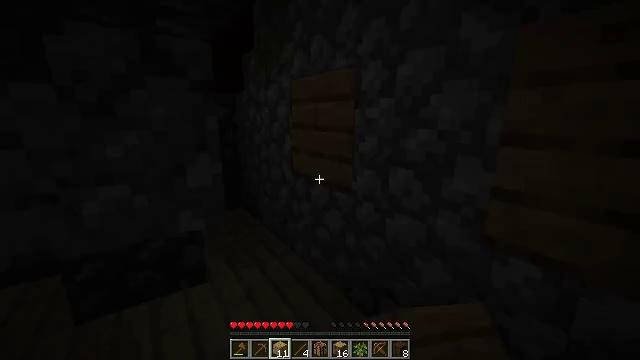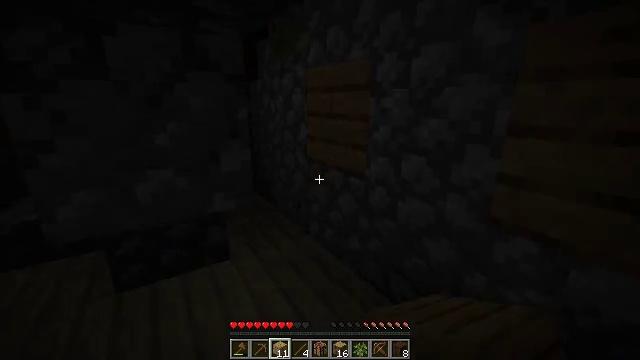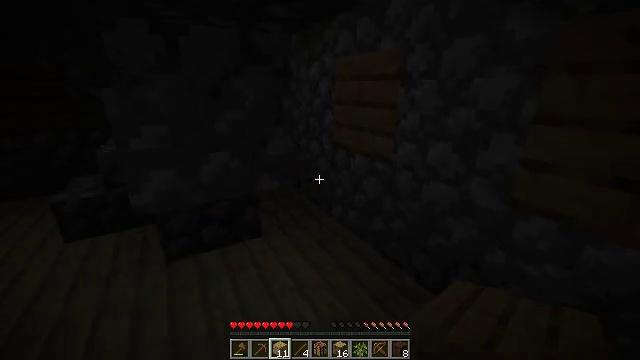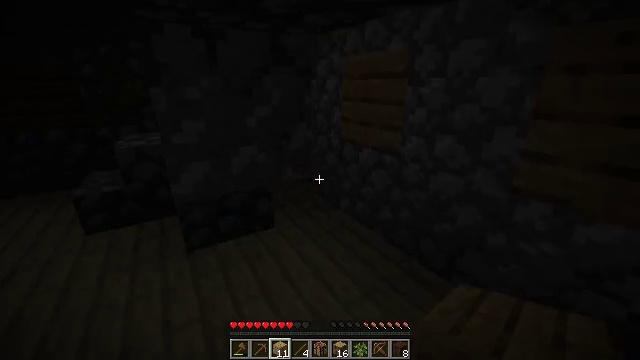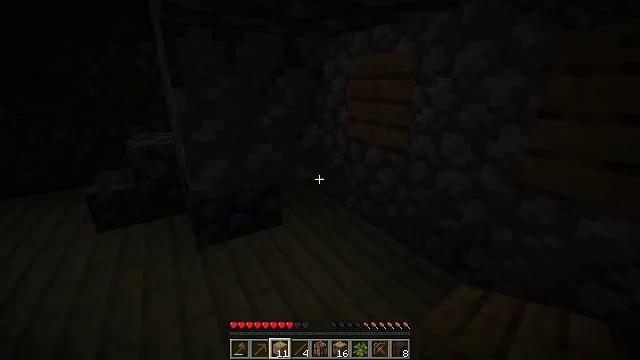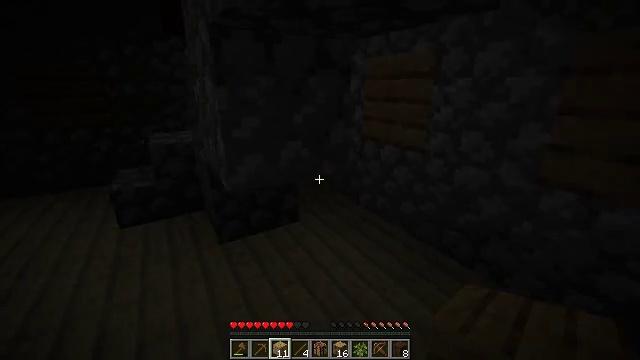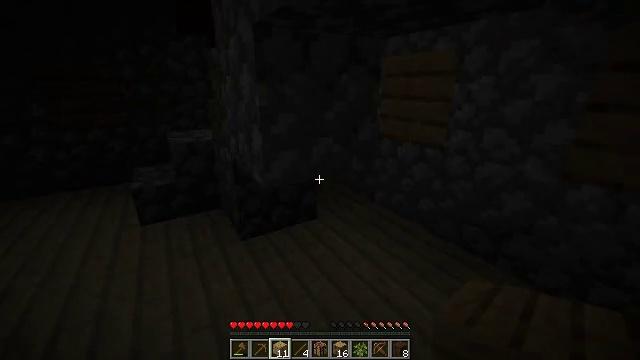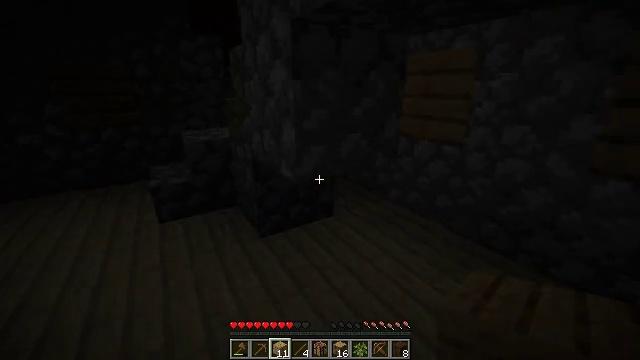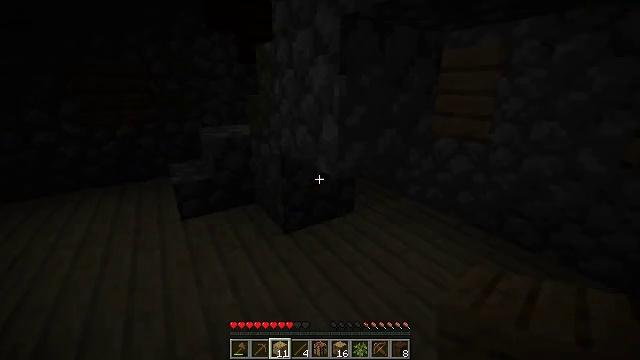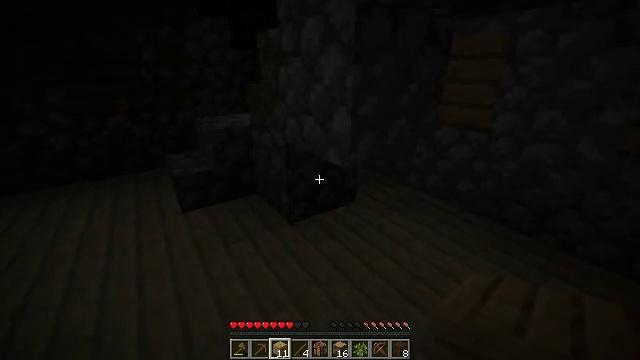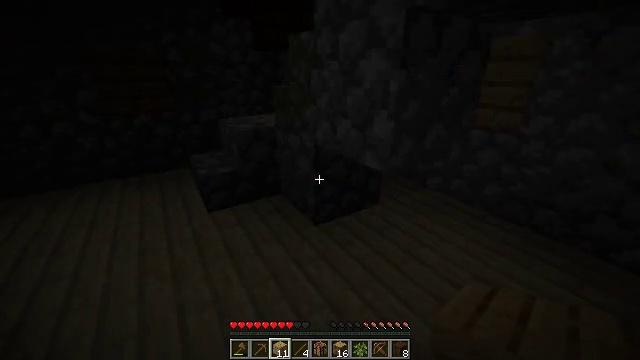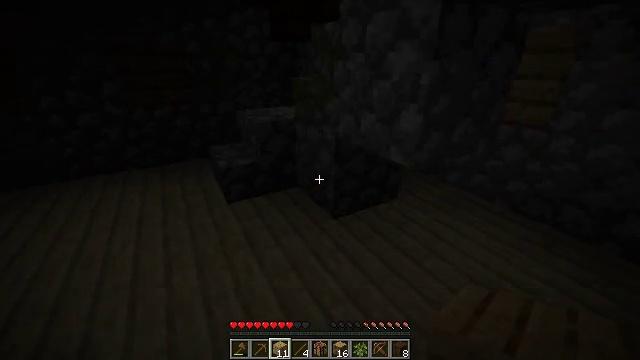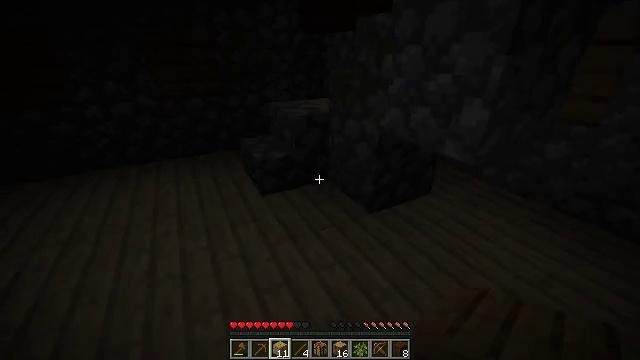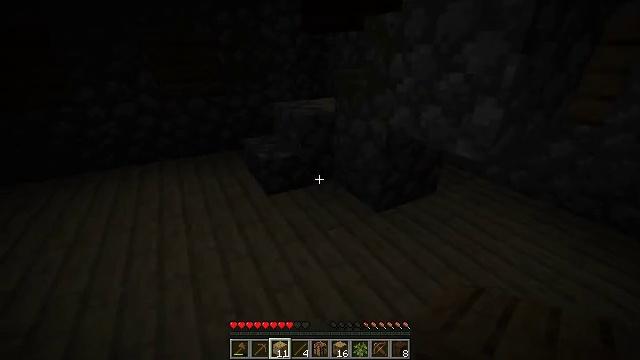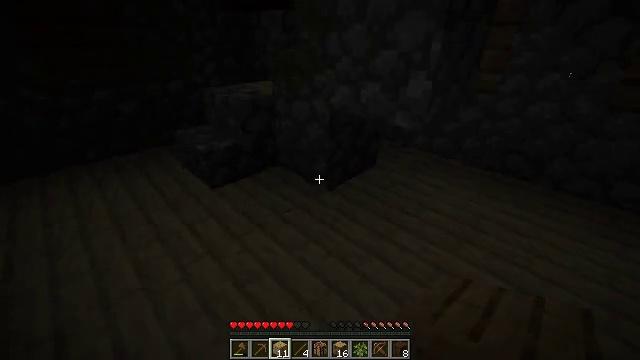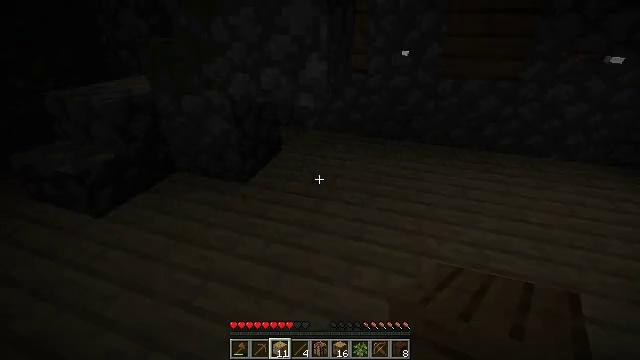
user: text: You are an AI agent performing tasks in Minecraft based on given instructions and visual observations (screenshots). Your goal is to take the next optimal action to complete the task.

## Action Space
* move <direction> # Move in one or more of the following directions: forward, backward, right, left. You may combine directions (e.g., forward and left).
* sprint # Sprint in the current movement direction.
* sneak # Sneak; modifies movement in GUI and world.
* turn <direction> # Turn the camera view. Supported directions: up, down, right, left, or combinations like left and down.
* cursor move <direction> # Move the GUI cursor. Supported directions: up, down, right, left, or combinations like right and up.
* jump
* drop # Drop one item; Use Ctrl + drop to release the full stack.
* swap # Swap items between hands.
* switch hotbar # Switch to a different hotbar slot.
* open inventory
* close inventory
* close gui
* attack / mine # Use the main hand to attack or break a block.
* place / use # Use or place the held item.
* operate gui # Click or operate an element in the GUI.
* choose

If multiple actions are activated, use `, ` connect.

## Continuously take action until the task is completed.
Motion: motion action
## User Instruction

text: Remove birch planks to collect them.
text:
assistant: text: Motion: move back and move left, turn left and down
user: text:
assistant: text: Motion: move back and move left, turn left and down
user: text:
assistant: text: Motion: move back and move left, turn right
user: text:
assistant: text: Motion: move left
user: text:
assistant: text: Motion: move left
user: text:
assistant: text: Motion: move left
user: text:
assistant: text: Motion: move left
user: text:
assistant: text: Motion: move left
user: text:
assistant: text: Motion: move left, turn right and down
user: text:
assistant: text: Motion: move left, turn left
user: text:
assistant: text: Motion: move left, turn left and down
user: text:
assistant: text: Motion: move left, turn left and down
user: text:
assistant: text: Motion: move left
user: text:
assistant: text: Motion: move left, turn right and down
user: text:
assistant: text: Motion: move left, turn right and down
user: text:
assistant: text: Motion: move left, turn right and up
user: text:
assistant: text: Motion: move left, turn right
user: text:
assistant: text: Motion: move back and move left, turn right
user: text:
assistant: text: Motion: move back and move left, turn right and down
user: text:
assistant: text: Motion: move back and move left, turn right and down
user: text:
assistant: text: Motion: move back and move left, turn right and down
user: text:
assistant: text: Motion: move back and move left, turn right
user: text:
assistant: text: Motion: move back and move right, turn down
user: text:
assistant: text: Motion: move back and move right, turn right and down
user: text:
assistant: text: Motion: move back and move right, turn down
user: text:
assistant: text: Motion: move back and move right
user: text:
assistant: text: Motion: move back and move right
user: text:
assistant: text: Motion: move back
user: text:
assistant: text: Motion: no_op
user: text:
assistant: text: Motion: move right, turn left